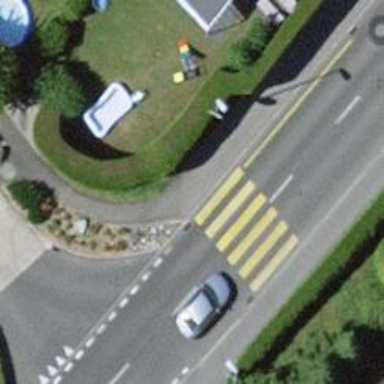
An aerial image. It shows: Uncontrolled zebra crossing with zebra markings.